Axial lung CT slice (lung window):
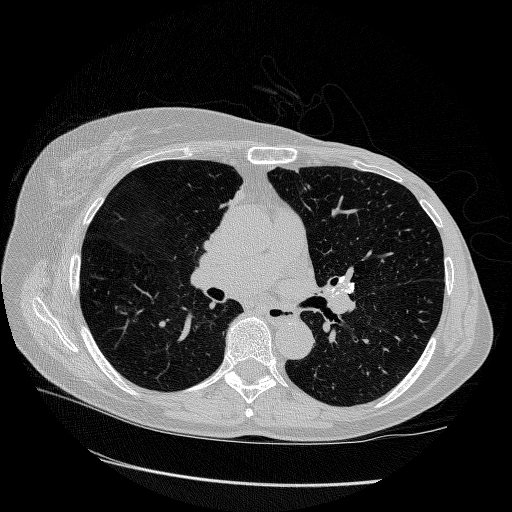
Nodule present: no